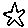
Label: star